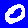
Digit: 0